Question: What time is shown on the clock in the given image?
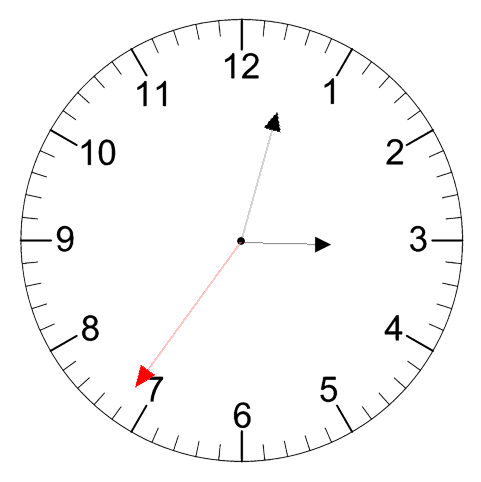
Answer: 03:02:36